Interaction volume radius: 5 \u00c5
Interaction volume height: 15 \u00c5
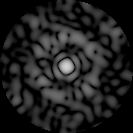
Disorder parameter: 0.7463